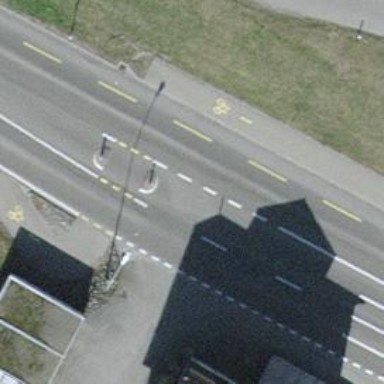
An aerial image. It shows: Asphalt road classified as primary highway.